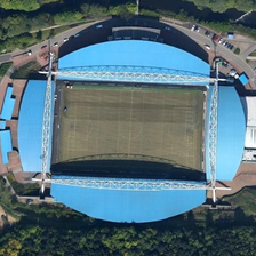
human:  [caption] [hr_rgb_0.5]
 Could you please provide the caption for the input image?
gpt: Many green trees are on both sides of a large blue stadium.

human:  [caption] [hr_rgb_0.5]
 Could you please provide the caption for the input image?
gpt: There is a big playground in the middle of the tree.

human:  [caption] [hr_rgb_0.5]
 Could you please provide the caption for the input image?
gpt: the gym has four blue tops .

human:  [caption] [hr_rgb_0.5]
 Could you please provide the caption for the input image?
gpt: There are many green trees on both sides of a large green stadium.

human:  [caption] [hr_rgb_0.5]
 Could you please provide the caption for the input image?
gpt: There is a big playground in the middle of the tree.